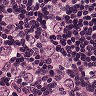
Metastatic tissue present: yes